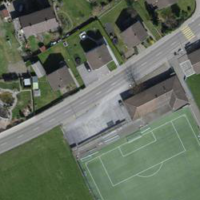
EUNIS habitat code: 53
Species observed at this site:
Ficus carica